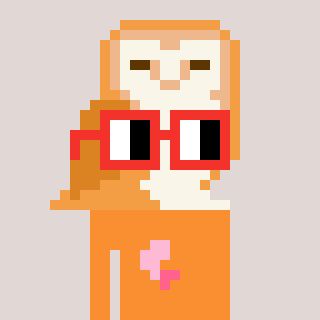
a pixel art character with square red glasses, a owl-shaped head and a orange-colored body on a warm background